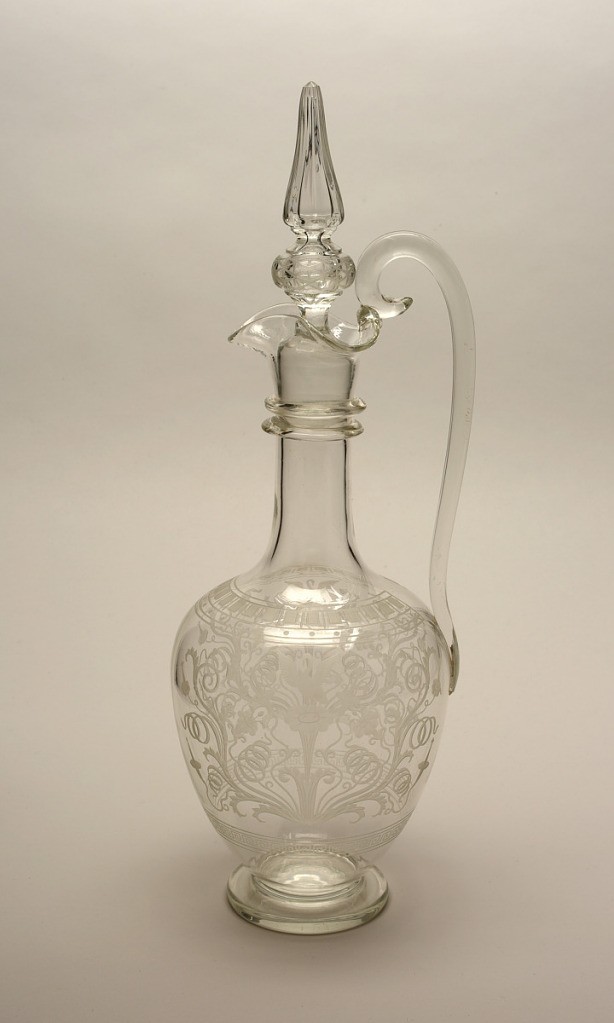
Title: No. 103
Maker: Theophil Hansen, Dutch, 1813 - 1891
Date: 1866
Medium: Mouth-blown crystal, cut and polished ornaments
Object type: Wine pitcher with stopper
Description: Mouth-blown crystal pitcher with stopper, cut and polished ornamental engraving in the "Greek" style.